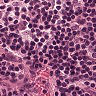
Metastatic tissue present: no